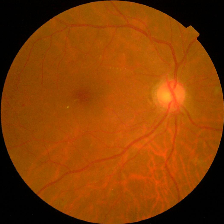
Diabetic retinopathy grade: No DR